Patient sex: F
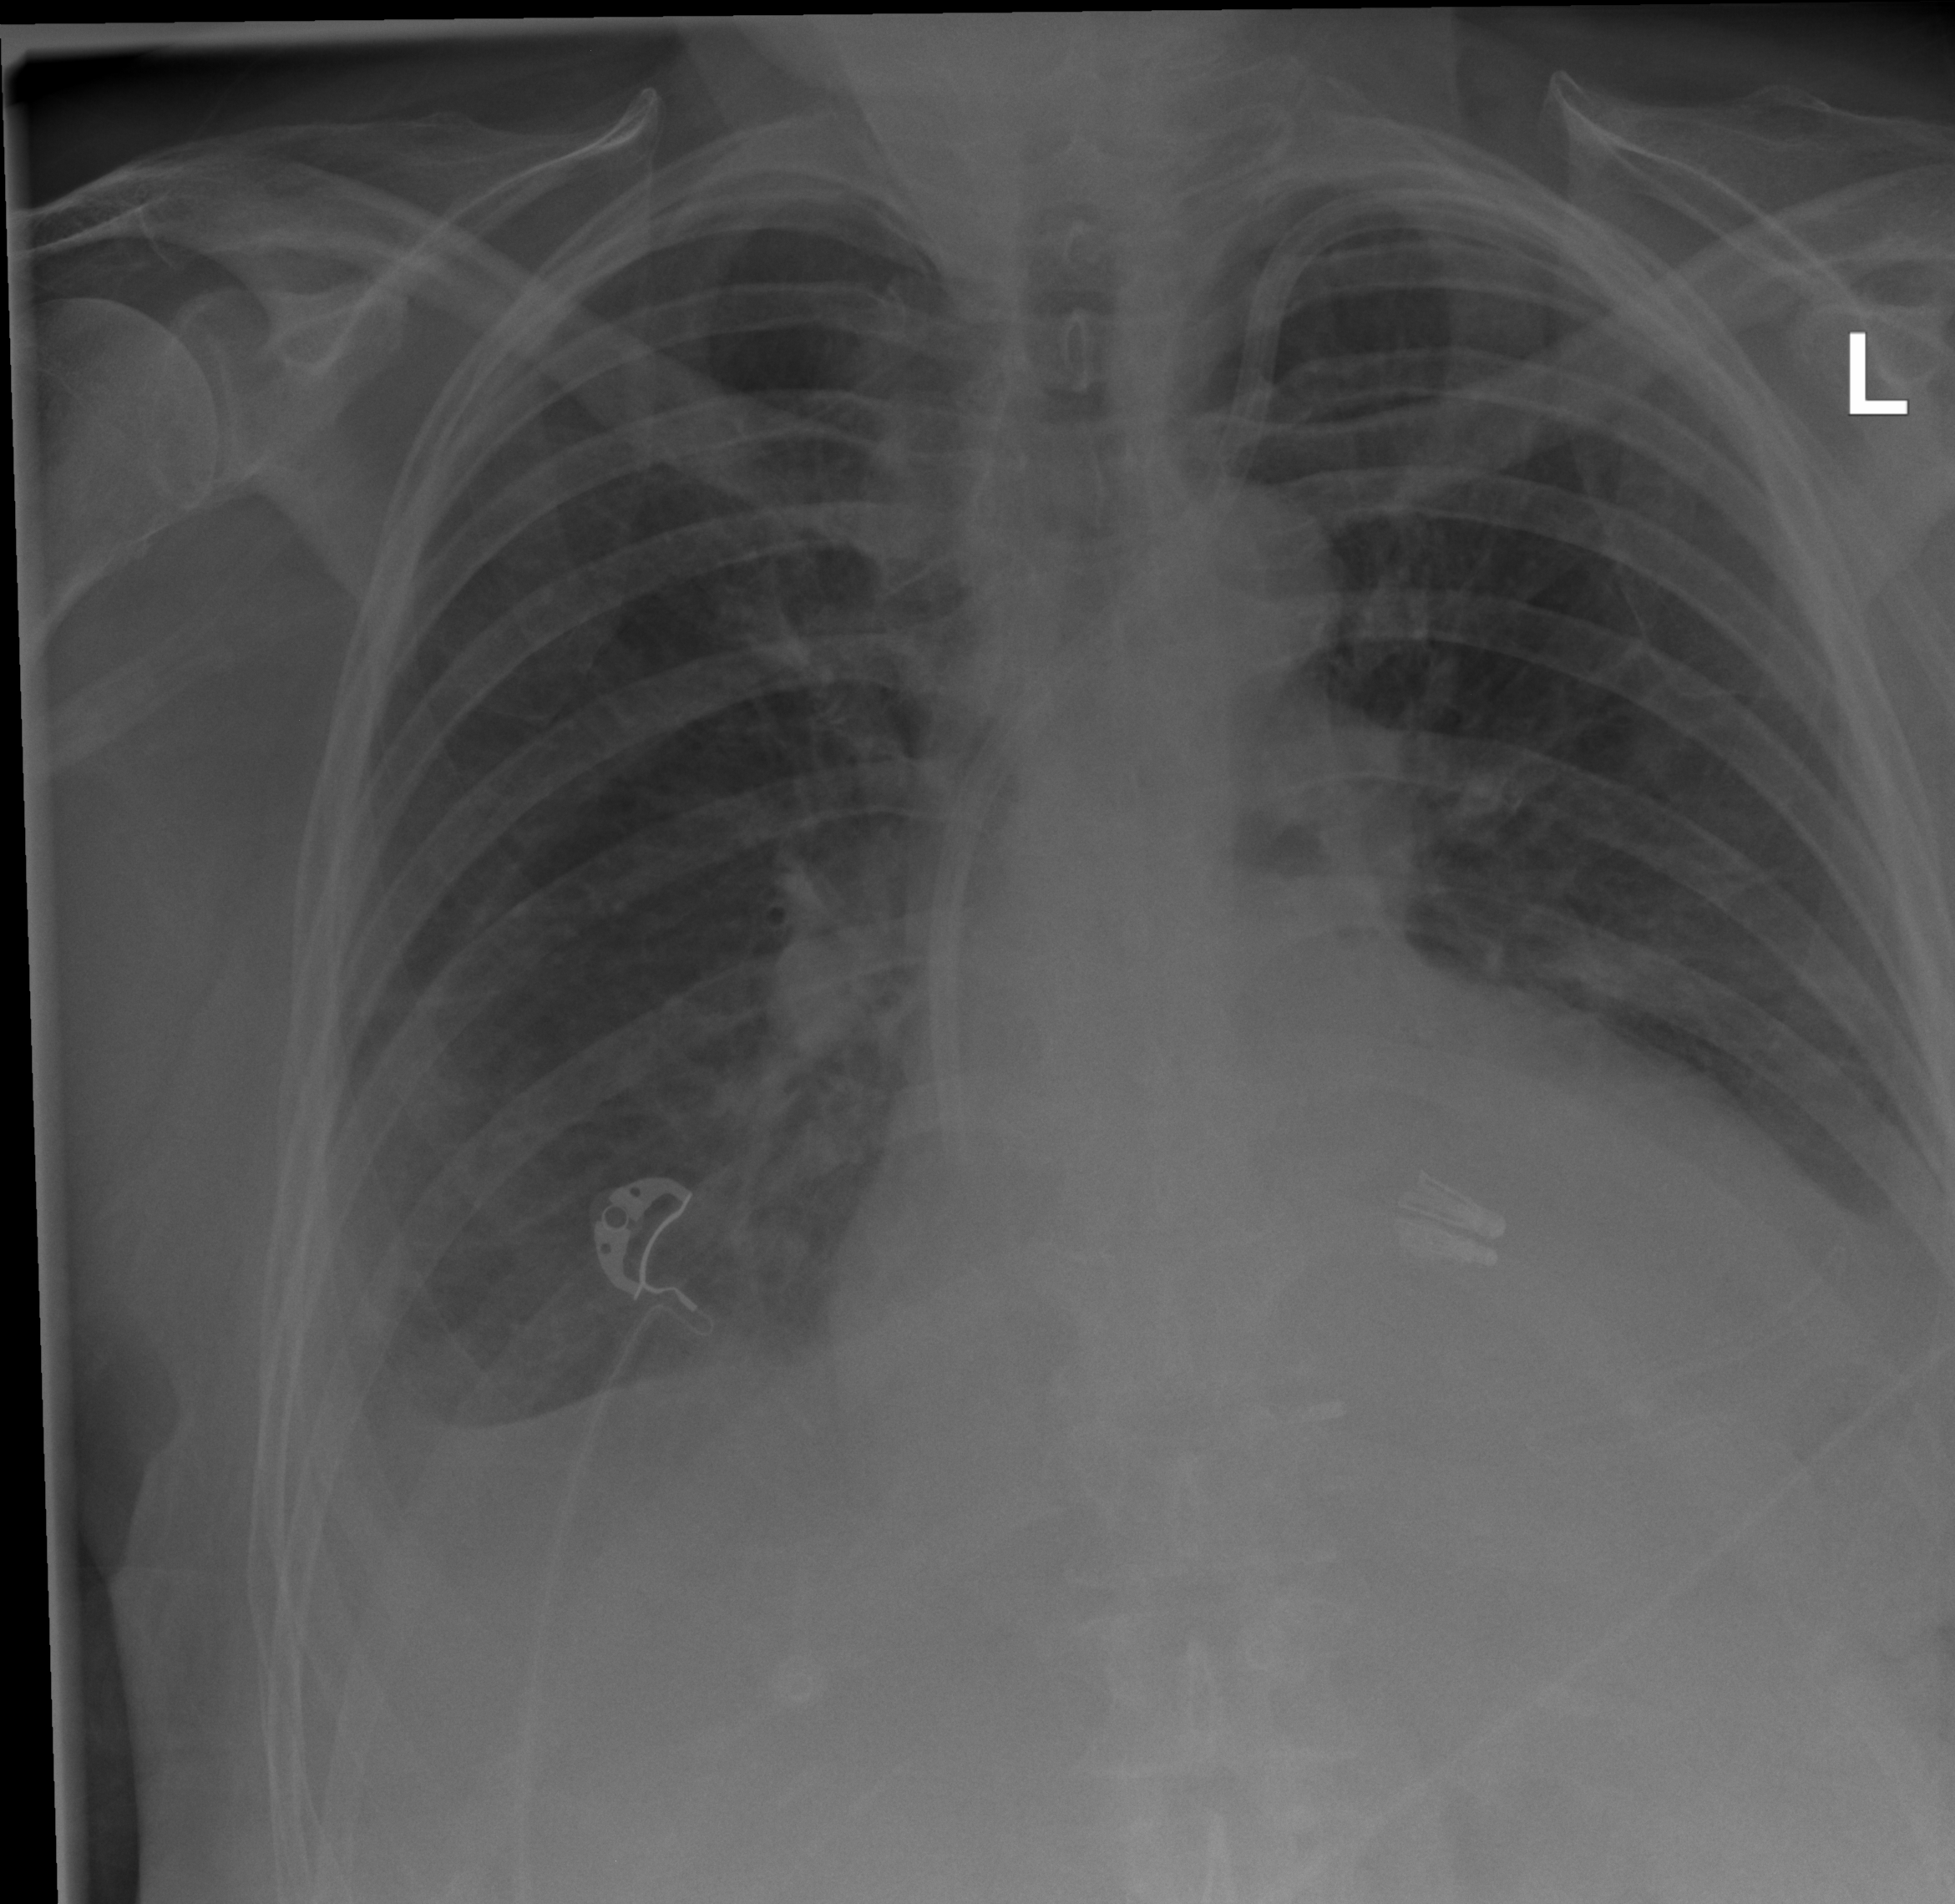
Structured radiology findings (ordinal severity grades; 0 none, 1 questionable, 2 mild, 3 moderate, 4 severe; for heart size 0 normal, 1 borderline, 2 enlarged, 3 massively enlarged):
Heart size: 2
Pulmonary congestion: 2
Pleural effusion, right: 2
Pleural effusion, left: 2
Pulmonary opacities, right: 0
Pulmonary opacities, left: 0
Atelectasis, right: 2
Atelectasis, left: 2